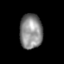
Tissue: lung
Cell type: Endothelial cells
Senescence score: 0.2027
Nuclear area (px): 776
Mean DAPI intensity: 137.38